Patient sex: F
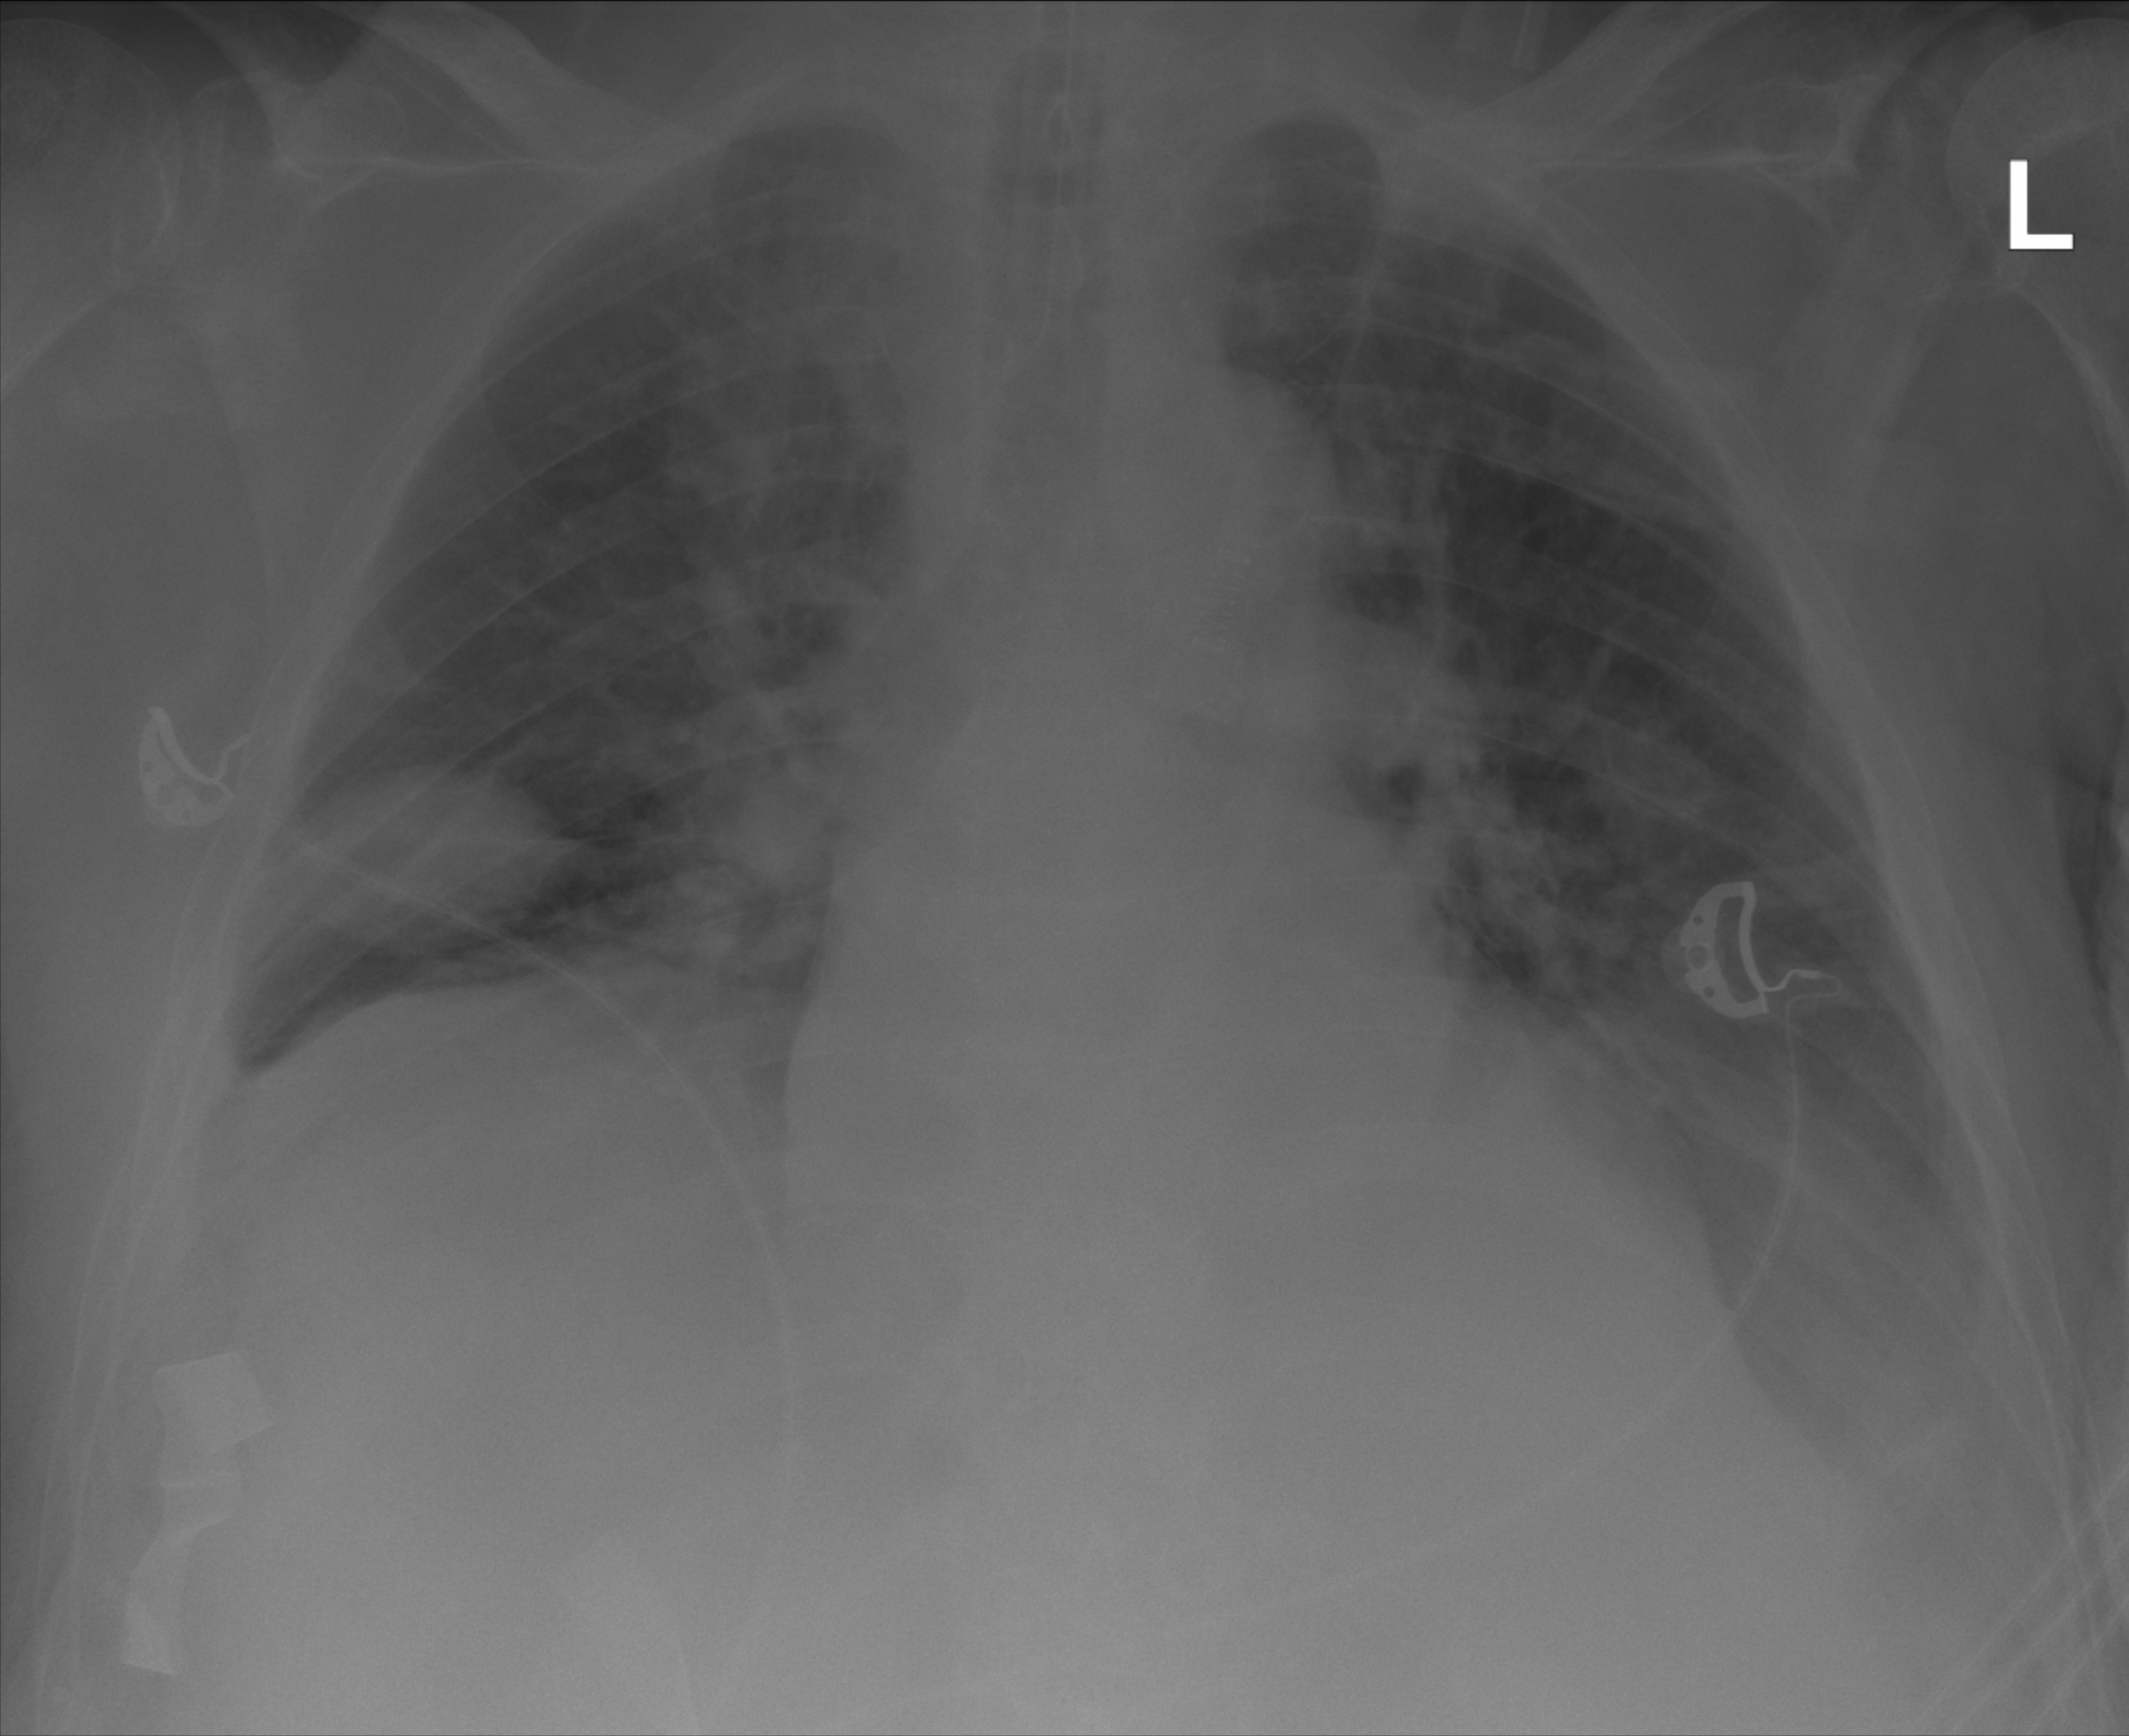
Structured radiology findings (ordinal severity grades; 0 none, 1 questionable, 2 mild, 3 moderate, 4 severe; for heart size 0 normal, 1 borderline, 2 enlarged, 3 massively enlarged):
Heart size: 2
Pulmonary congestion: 1
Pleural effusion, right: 2
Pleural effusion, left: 2
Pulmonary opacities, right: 0
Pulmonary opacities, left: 0
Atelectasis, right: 2
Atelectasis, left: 2